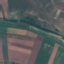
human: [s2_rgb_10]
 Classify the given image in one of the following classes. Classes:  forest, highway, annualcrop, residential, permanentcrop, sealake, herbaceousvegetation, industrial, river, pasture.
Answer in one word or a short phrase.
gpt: AnnualCrop